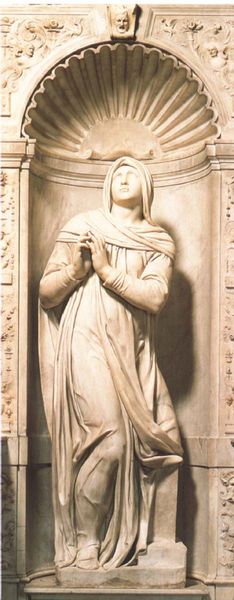
Titel: Juliusgrabmal
Künstler: Michelangelo
Standort: Rom, S. Pietro in Vincoli (EU - I - Latium)
Schlagwörter: kopf, umhang, frau, kleid, marmor, säule, weiss, blick, schleier, tuch, gesicht, sockel, stein, kirche, figur, gewand, stehend, engel, skulptur, statue, relief, bogen, rundbogen, kopftuch, faltenwurf, foto, fotografie, nische, glaube, mauerwerk, beten, gebet, sims, heiligenschein, betende, baldachin, heilige, muschel, spielbein, standbein, maria, betend, fratze, gewandt, statute, flehend, händefalten, gefaltene hände, heilg, muschelbaldachin, felehnd, gefaltene, höänder, blick gen himmel